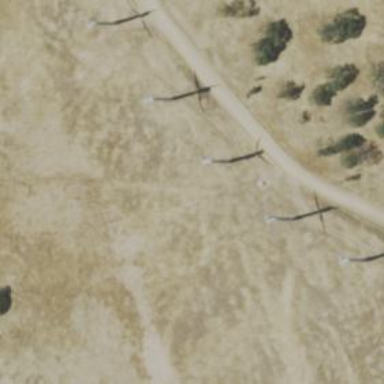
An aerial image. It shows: Wind generator with Vestas wind turbine.